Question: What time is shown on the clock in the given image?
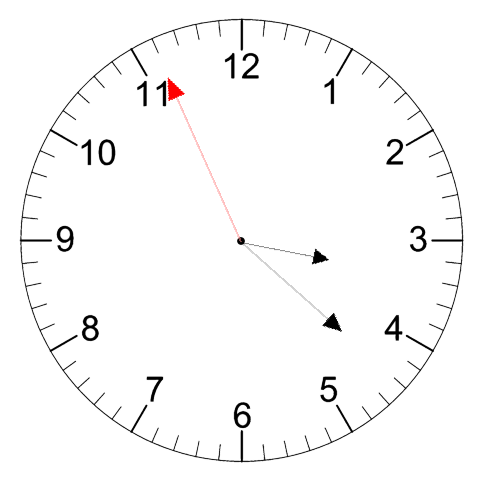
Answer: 03:21:56